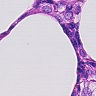
Metastatic tissue present: yes